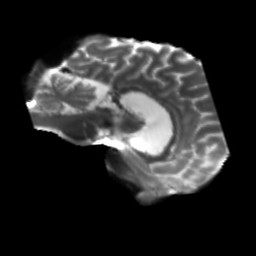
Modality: T2w
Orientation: sagittal
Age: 31
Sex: female
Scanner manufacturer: siemens
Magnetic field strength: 3 T
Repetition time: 5.25 s
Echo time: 0.08 s